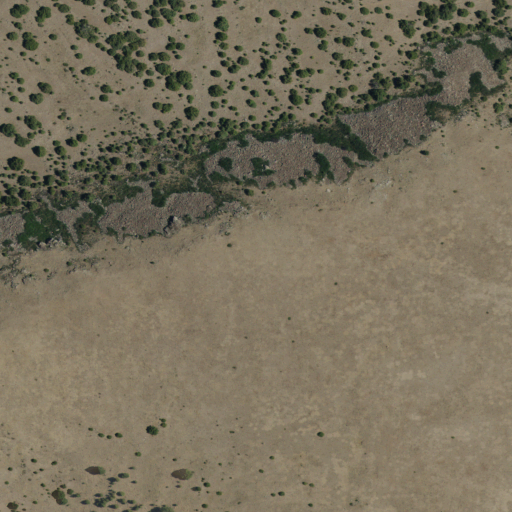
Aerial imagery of mountain in New Mexico named Hogeye Mesa containing shrub, evergreen forest, and grassland